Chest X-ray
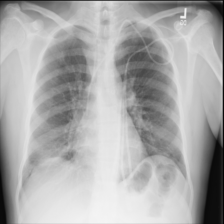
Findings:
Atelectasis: negative
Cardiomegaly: negative
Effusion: negative
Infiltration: negative
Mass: negative
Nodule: negative
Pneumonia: negative
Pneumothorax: negative
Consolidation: negative
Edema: negative
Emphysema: negative
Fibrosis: negative
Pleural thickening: negative
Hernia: negative